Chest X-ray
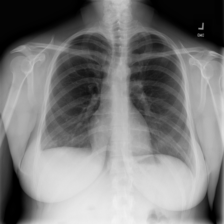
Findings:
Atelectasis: negative
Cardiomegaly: negative
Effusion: negative
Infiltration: negative
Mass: negative
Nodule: negative
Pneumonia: negative
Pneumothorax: negative
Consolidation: negative
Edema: negative
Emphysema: negative
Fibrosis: negative
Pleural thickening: negative
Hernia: negative